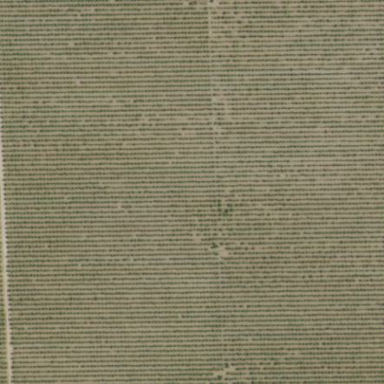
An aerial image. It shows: Vineyard growing grapes.